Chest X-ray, AP view. Patient: 28 years old, sex F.
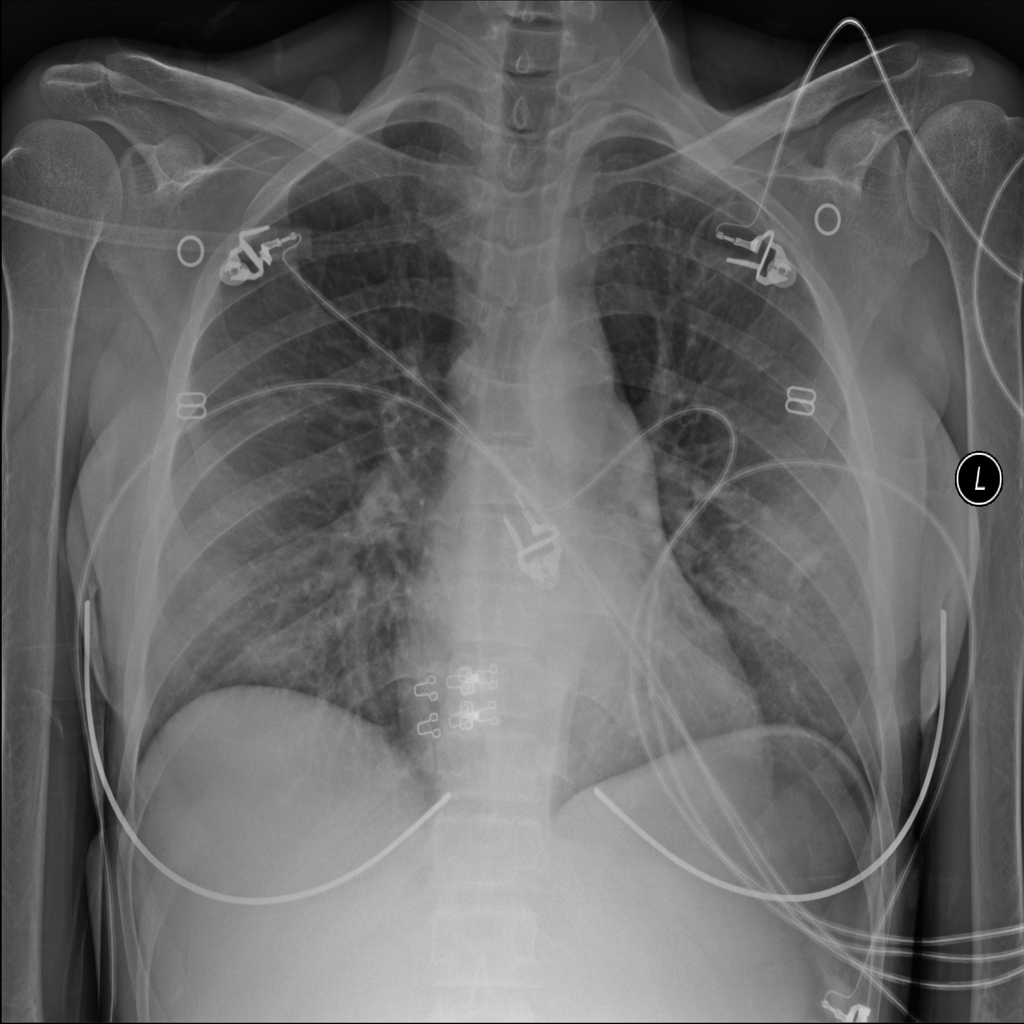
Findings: Consolidation